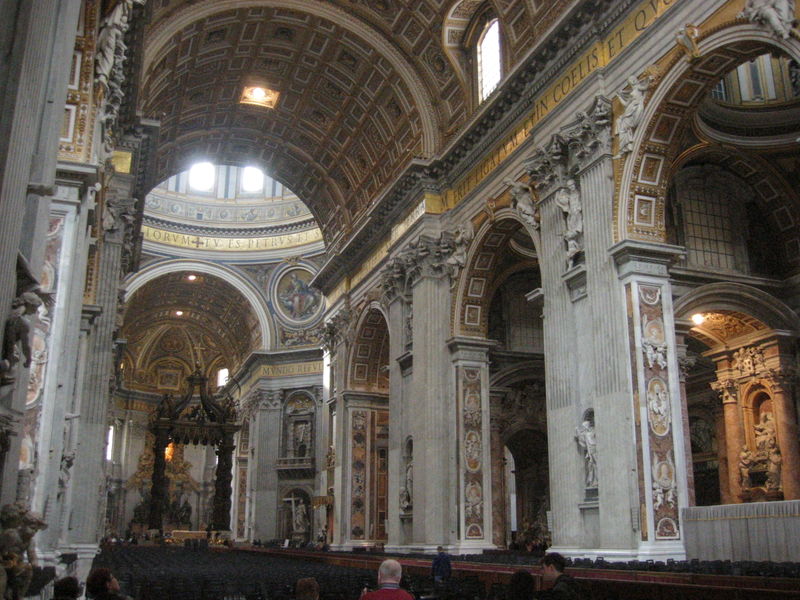
Titel: Petersdom in Rom (San Pietro)
Künstler: Donato Bramante
Standort: Rom, S. Pietro (EU - I - Latium)
Schlagwörter: himmel, kopf, mann, schatten, weiß, gelb, menschen, fenster, holz, licht, pfeiler, stühle, säulen, rot, malerei, stein, kirche, gold, gotik, oval, engel, skulptur, italien, pilaster, figuren, kuppel, stille, detail, inschrift, stuck, innenansicht, plastik, bögen, gewölbe, glaube, kreuz, dom, groß, mosaik, beten, zwickel, altar, kathedrale, langhaus, rom, plastiken, kanzel, langschiff, seitenschiff, apsis, chor, baldachin, kassetten, kassettendecke, fresko, tonne, bauwerk, tonnengewölbe, kassettierung, nischenfiguren, vierung, kassettengewölbe, pendentif, touristen, st. peter, wandpfeiler, seitenkapelle, gurtbögen, kassttierung